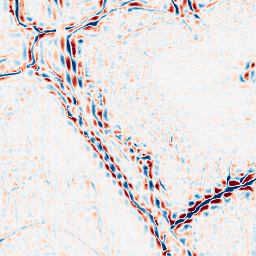
Category: wavelet
Decomposition family: wavelet_biorthogonal
Decomposition parameters: wavelet: bior3.5
level: 3
Upsampling method: edge_directed
Upsampling parameters: scale: 4
Upsampling scale: 4